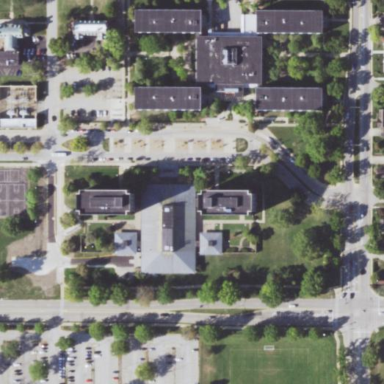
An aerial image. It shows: Dormitory building.